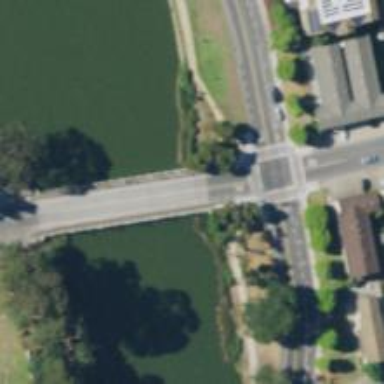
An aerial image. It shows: Footway on bridge.